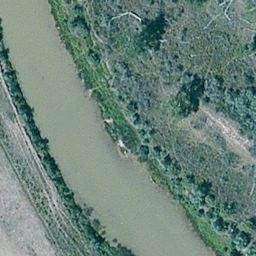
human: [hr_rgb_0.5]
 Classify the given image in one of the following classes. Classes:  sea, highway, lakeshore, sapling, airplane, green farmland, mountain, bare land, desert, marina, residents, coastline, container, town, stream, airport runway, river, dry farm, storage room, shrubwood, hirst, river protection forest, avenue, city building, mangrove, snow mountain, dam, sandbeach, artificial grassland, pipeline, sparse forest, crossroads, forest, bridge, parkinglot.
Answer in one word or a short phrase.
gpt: river